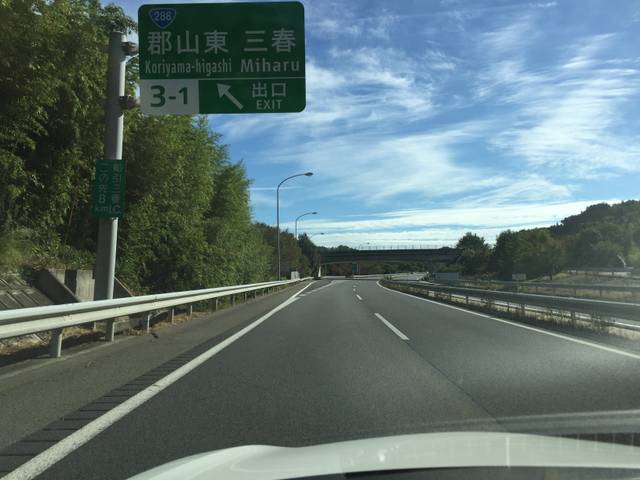
Region: Japan
Coordinates: 37.443, 140.439